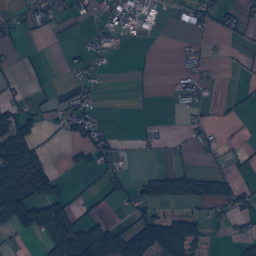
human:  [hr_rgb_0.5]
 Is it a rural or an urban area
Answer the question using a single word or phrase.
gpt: rural

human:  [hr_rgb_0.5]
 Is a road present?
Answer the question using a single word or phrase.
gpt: yes

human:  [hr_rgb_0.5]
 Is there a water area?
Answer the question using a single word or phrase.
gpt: yes

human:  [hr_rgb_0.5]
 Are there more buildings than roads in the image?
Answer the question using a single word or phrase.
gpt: yes

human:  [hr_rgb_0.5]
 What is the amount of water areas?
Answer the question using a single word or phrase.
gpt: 13

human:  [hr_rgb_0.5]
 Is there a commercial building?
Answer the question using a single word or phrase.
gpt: yes

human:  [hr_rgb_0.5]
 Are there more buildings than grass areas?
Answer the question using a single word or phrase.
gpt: yes

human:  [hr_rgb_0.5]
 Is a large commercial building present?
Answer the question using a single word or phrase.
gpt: yes

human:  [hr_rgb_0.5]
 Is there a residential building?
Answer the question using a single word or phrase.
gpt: yes

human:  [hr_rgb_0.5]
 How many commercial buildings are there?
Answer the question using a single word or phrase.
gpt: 38

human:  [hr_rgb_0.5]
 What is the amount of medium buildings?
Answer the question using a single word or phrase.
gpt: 27

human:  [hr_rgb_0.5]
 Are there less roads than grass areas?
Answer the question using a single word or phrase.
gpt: yes

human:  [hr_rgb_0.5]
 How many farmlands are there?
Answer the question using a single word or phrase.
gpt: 81

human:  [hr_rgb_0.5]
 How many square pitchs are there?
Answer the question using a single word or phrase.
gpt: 0

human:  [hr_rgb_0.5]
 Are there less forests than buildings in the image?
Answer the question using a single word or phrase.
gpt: yes

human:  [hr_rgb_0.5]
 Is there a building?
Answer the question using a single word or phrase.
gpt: yes

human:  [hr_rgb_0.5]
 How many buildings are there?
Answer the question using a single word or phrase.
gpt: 477

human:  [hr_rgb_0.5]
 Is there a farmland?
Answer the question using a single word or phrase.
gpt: yes

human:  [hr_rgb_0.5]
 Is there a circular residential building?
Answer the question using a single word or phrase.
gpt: yes

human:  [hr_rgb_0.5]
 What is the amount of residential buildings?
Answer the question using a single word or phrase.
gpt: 435

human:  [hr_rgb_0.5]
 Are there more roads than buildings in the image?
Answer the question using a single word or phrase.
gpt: no

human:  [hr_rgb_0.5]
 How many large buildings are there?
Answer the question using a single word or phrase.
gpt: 9

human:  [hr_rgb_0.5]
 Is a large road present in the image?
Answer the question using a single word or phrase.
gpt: no

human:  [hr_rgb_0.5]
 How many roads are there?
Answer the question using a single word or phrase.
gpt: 136

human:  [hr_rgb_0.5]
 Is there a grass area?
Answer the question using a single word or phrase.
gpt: yes

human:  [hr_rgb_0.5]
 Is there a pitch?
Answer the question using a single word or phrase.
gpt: yes

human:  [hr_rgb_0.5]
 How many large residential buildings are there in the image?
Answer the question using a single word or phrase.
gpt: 5

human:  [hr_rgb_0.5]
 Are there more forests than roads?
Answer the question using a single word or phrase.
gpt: no

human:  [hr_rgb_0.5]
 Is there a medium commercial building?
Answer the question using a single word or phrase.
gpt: yes

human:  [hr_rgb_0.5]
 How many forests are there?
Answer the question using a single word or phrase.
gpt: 142

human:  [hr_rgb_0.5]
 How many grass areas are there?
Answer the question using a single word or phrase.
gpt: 198

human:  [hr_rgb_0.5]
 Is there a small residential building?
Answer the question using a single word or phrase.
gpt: yes

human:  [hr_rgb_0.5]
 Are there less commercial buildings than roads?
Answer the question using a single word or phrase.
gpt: yes

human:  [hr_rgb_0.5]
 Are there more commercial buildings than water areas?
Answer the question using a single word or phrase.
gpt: yes

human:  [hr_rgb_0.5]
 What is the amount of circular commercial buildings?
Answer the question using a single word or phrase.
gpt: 0

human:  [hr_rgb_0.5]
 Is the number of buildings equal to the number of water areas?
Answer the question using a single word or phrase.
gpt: no

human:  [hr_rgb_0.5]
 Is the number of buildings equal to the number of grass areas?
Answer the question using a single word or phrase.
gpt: no

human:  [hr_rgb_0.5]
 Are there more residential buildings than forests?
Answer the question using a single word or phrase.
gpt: yes

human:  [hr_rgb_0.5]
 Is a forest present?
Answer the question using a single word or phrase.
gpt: yes

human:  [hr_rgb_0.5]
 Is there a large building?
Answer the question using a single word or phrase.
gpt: yes

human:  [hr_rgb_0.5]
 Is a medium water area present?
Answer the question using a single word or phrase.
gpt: yes

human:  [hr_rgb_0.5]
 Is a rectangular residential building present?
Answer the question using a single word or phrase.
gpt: yes

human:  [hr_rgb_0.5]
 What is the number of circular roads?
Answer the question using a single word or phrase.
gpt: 0

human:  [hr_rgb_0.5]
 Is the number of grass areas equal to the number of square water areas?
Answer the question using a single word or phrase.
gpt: no

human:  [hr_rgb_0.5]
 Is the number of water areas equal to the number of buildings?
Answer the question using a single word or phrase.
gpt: no

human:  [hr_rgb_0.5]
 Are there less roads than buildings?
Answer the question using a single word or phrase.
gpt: yes

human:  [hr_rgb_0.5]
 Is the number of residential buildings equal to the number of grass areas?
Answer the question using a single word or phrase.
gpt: no

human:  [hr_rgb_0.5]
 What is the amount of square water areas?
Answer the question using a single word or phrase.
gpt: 0

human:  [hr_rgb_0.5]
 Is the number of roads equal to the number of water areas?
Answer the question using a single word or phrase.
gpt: no

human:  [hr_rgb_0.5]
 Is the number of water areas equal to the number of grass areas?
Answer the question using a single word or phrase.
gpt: no

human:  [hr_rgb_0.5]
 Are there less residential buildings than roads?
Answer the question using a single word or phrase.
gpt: no

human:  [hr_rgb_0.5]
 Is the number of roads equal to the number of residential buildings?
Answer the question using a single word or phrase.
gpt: no

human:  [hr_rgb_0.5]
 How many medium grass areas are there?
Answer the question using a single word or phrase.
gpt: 50

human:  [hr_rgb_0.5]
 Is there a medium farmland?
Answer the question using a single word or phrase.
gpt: yes

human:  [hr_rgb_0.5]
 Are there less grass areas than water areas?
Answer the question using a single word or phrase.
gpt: no

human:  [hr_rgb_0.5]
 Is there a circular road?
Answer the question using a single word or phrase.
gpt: no

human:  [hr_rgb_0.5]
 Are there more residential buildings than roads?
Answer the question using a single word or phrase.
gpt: yes

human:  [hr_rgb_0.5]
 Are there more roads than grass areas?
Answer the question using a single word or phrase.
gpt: no

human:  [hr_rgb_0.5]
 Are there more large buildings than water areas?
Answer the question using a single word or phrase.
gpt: no

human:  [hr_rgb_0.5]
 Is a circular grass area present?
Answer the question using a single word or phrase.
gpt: no

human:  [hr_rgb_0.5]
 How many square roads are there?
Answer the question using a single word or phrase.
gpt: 0

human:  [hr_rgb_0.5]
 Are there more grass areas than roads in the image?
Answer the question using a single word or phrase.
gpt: yes

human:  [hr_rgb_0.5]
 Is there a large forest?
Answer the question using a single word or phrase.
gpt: yes

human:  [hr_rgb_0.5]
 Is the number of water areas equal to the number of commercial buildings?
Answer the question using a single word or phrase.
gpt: no